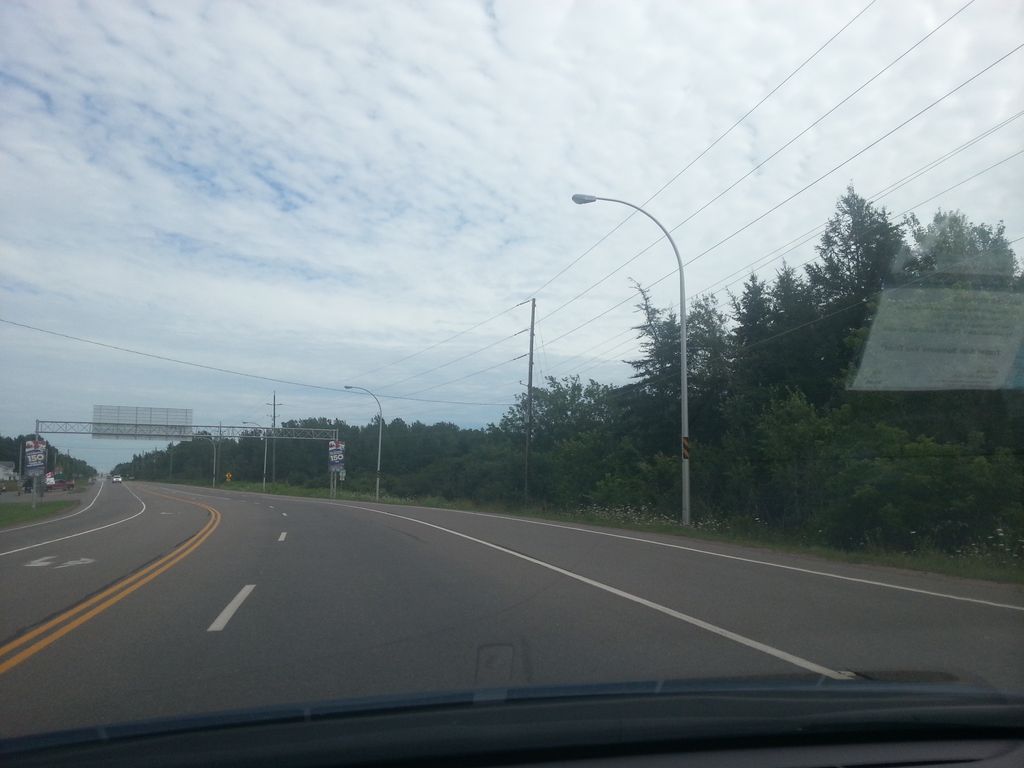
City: charlottetown